A scalogram of one vibration snapshot from a rotating bearing is shown, computed with a continuous wavelet transform. Classify the bearing condition as one of: normal, inner_race, outer_race, ball.
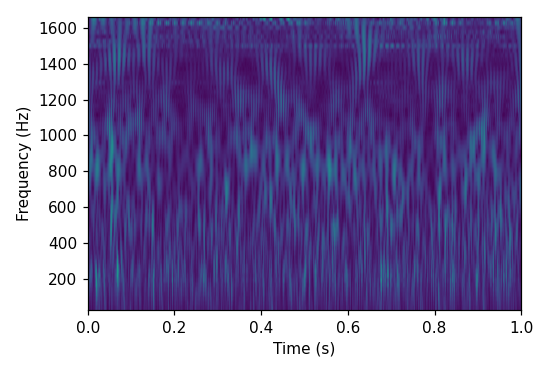
Answer: inner_race